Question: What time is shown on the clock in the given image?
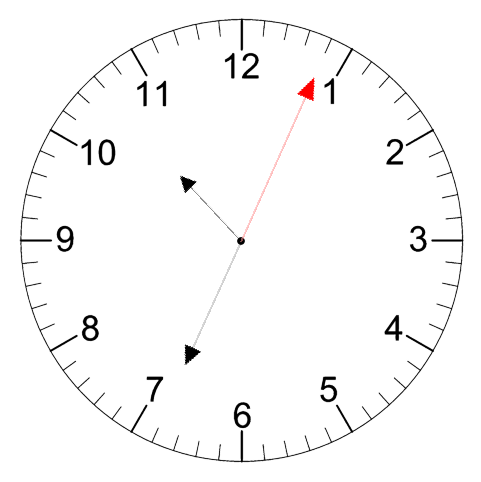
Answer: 10:34:04